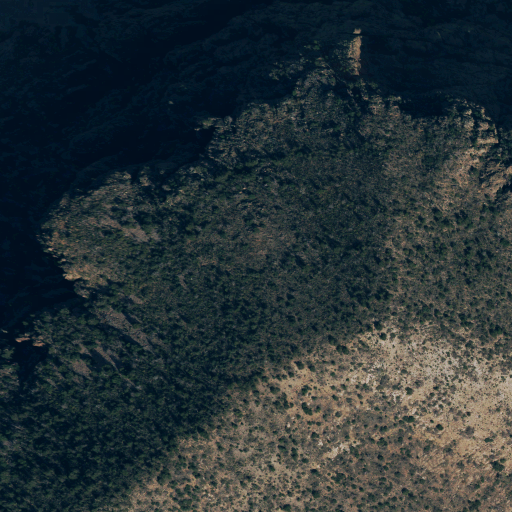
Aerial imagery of cliff(s) in Texas named Pulliam Bluff containing evergreen forest, shrub, and barren land